Interaction volume radius: 10 \u00c5
Interaction volume height: 20 \u00c5
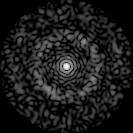
Disorder parameter: 0.8372